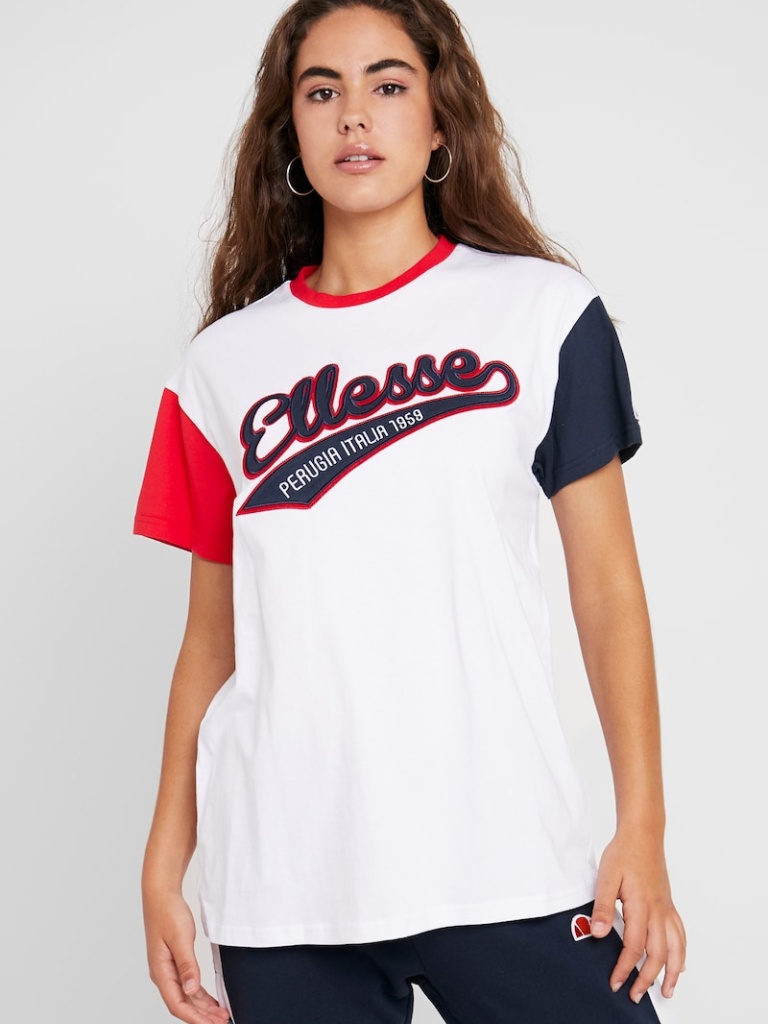
cotton relaxed short sleeve hip length Untucked crew t-shirt